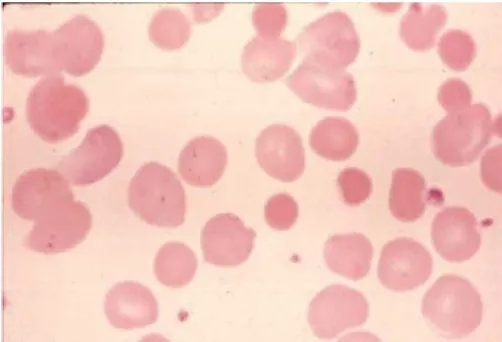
The peripheral blood smear showing spherocytes.
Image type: pathology (giemsa)